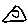
Label: triangle